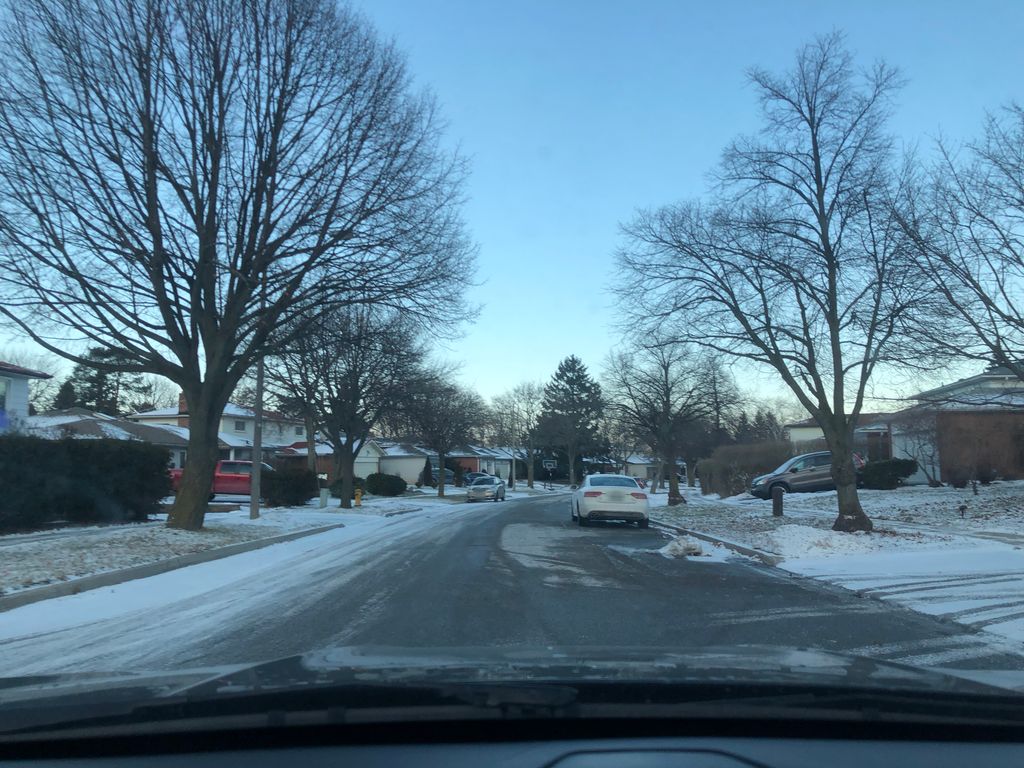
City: toronto